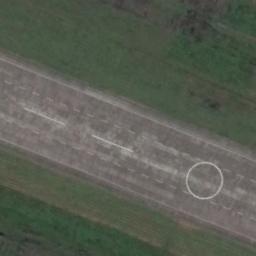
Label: runway